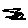
Label: smiley face